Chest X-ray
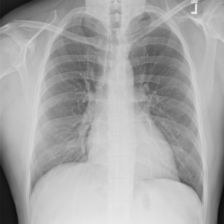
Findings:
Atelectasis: negative
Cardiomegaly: negative
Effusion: negative
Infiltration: negative
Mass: negative
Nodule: negative
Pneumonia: negative
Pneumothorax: negative
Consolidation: negative
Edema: negative
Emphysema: negative
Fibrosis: negative
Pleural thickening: negative
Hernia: negative